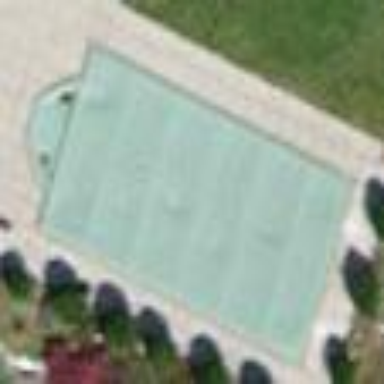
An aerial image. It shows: Swimming pool located in leisure land.